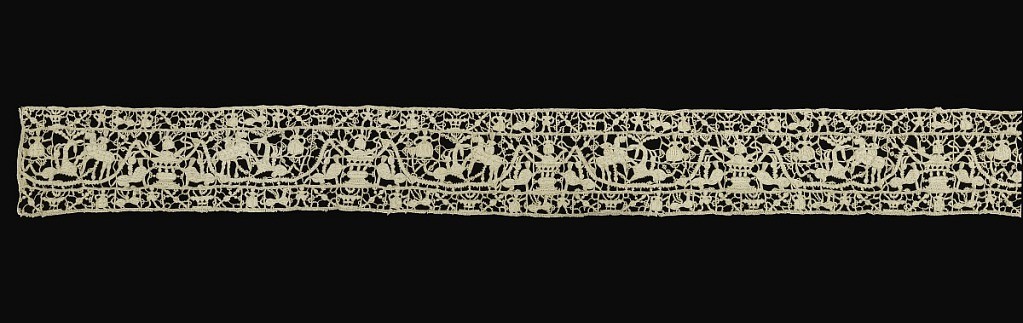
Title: Band
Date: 1550–1600
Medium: linen Technique: grid of withdrawn element work with needle lace, reticella style
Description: In this border are two alternating motifs, 1) St. George and the dragon; 2) a decorative pedestal flanked by winged sphinxes, supporting the figure of St. Margarete standing on a dragon. Modes: brides, portes.